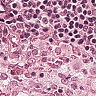
Metastatic tissue present: no